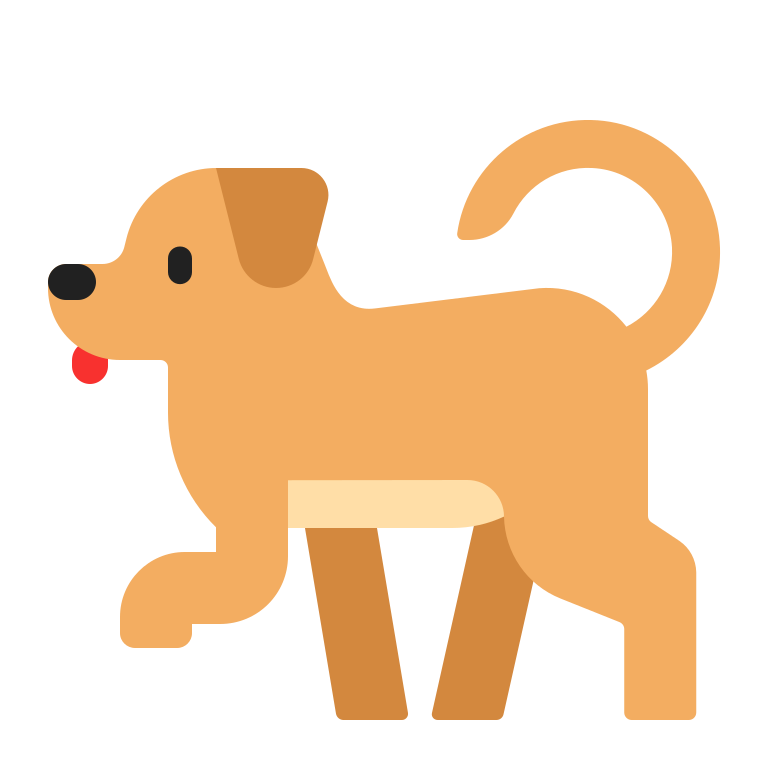
dog flat